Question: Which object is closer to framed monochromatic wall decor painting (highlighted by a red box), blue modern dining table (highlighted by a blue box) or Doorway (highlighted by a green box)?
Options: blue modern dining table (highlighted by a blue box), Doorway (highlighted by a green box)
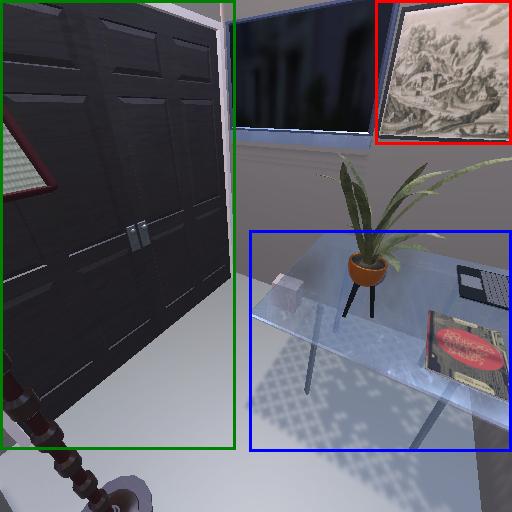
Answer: blue modern dining table (highlighted by a blue box)